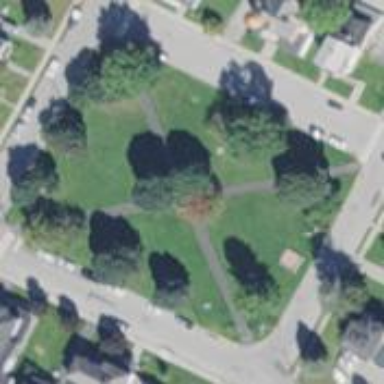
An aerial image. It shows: Park located in historic district.